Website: crate-barrel
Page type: address-validator
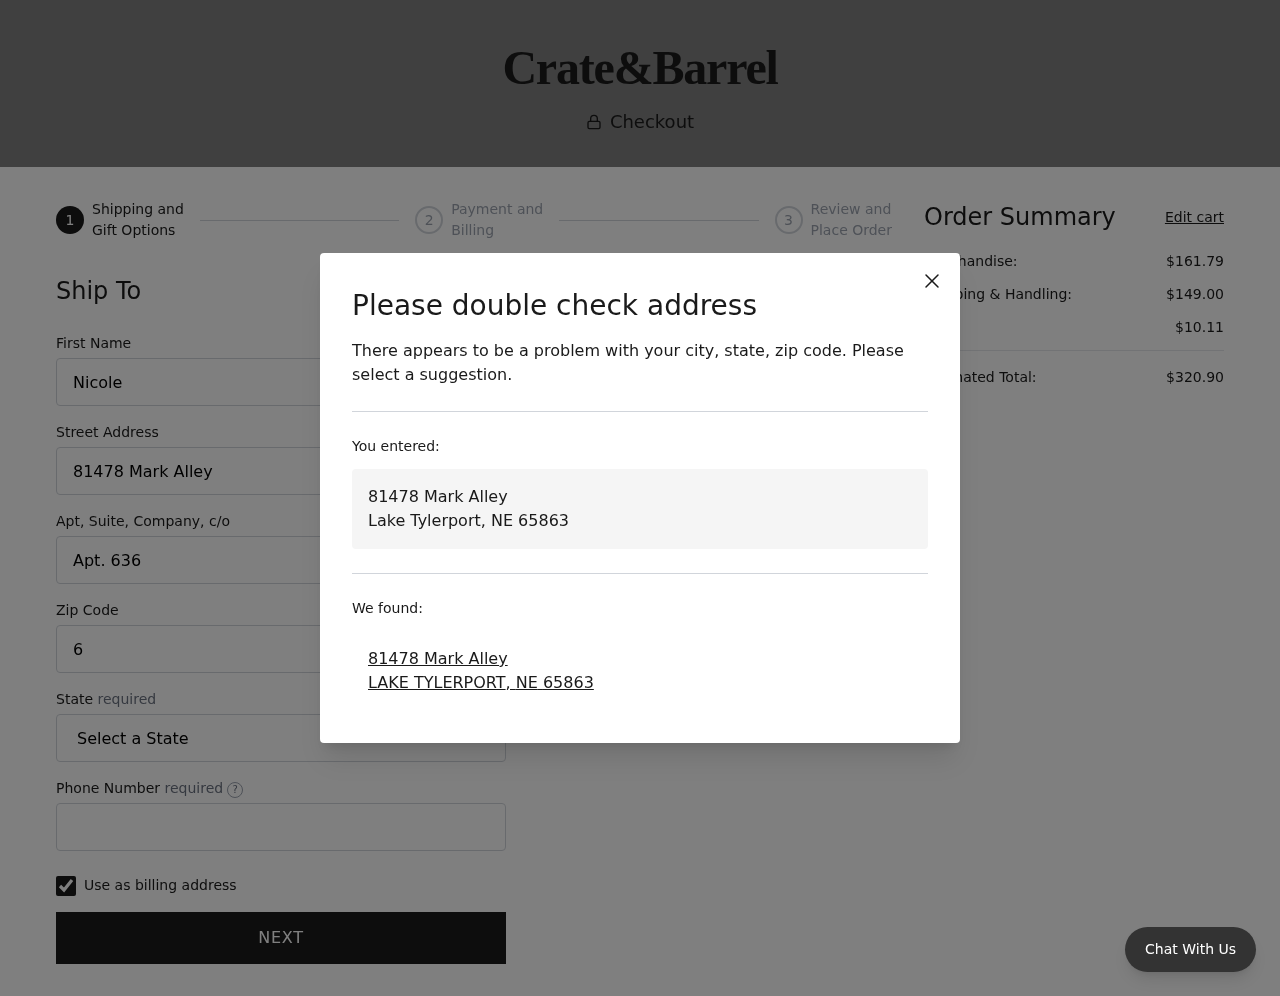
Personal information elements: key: PII_CITY
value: Lake Tylerport
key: PII_CITY
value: LAKE TYLERPORT
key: PII_FIRSTNAME
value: Nicole
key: PII_PHONE
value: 5592376493
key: PII_POSTCODE
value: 65863
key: PII_STATE
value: Nebraska
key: PII_STATE_ABBR
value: NE
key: PII_STREET
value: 81478 Mark Alley
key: PII_STREET2
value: Apt. 636
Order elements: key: ORDER_SUBTOTAL
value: $161.79
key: ORDER_SHIPPING_COST
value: $149.00
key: ORDER_TAX
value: $10.11
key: ORDER_TOTAL
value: $320.90